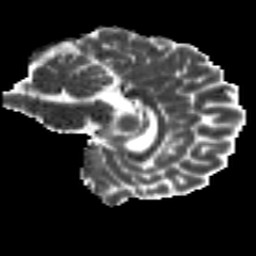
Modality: MD
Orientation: sagittal
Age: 22
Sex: male
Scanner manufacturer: siemens
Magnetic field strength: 3 T
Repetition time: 8.8 s
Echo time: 0.085 s